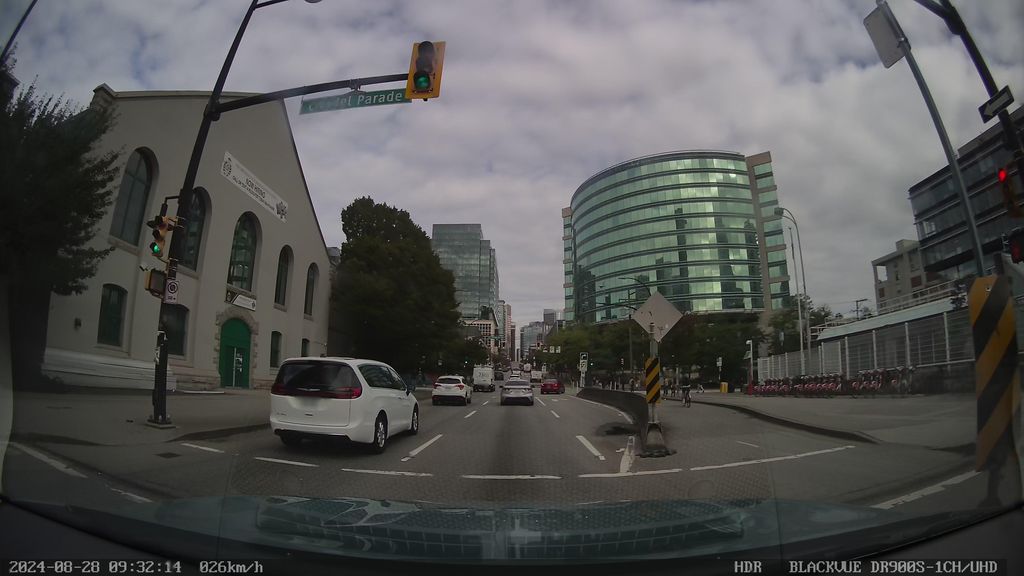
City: vancouver